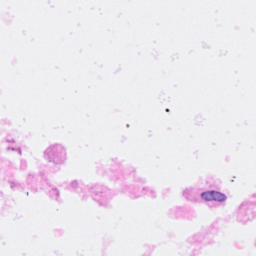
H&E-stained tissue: Breast